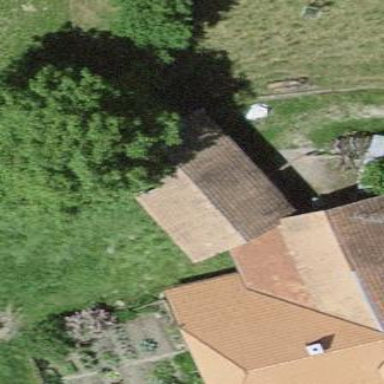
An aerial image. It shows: Barn.